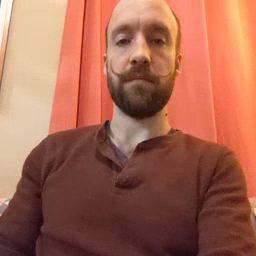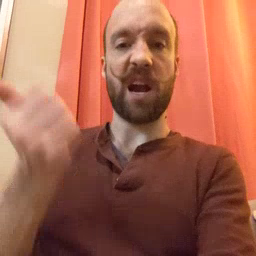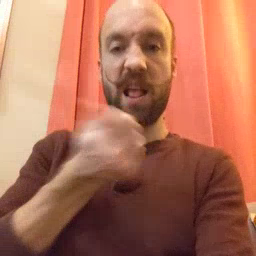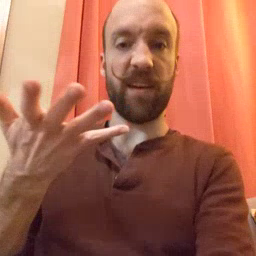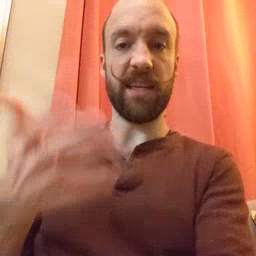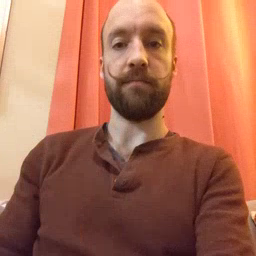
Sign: every